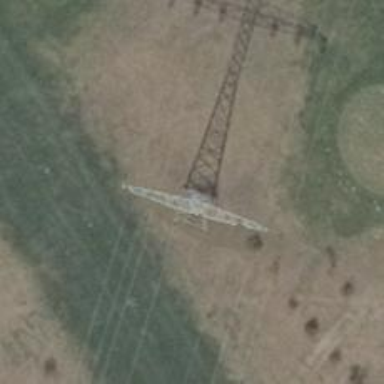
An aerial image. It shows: Power line is depicted.